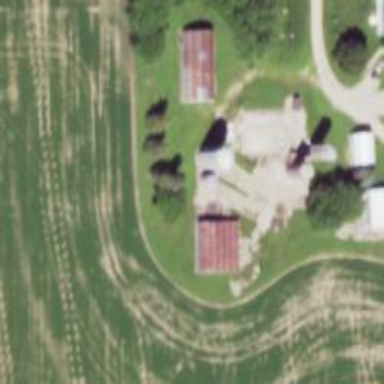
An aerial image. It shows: Silo.